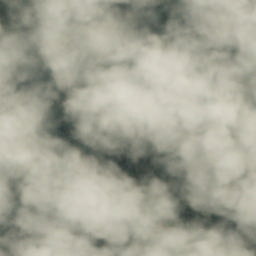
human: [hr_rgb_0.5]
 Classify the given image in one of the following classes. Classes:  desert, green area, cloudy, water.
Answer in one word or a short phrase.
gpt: cloudy